Question: Was never good with nth-child, other than ':first-child' and ':last-child', but I need some help creating this type of layout:

Each "post" will be wrapped in a div with class called '.summary-item'. I'm using a fluid layout and have my site's content width to 'max-width: 1020px'.
Can anyone help me out here? Much appreciated!
'''
<div class="summary-item">
First Post
</div>
<div class="summary-item">
Second
</div>
<div class="summary-item">
Third
</div>
<div class="summary-item">
Fourth
</div>
<div class="summary-item">
Fifth
</div>
'''
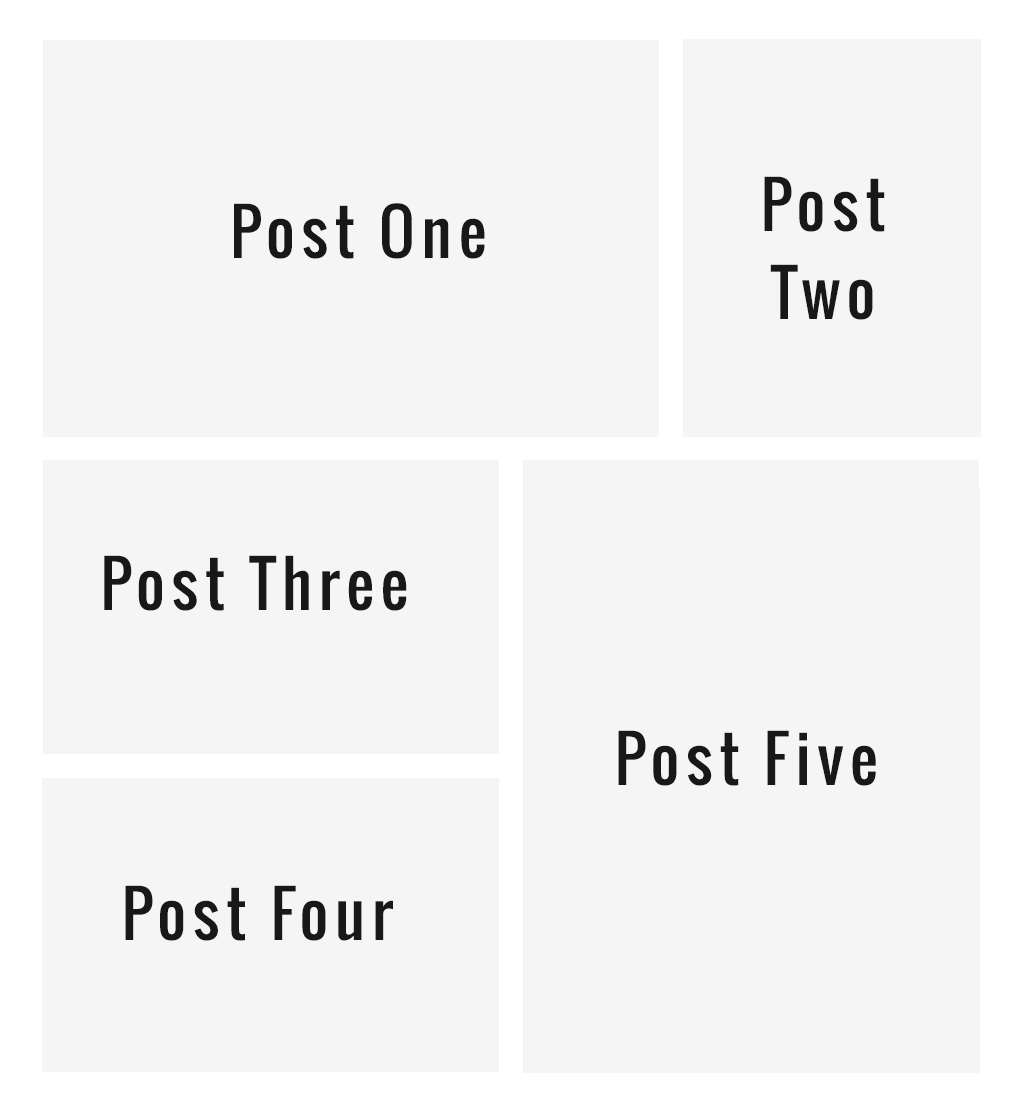
Answer: I went with slightly different markup (<URL>:
'''
<article>
<header>
<h3>First Post</h3>
</header>
</article>
<!-- fill in the gap -->
<article>
<header>
<h3>Fifth Post</h3>
</header>
</article>
'''
And the following rules:
'''
article {
height: 10em;
box-sizing: border-box;
border: 5px solid #FFF;
}
article:nth-child(5n+1) {
width: 70%;
}
article:nth-child(5n+2) {
width: 30%;
margin: -10em 0 0 70%;
}
article:nth-child(5n+3) {
width: 50%;
}
article:nth-child(5n+4) {
width: 50%;
margin-right: 50%;
}
article:nth-child(5n+5) {
width: 50%;
height: 20em;
margin: -20em 0 0 50%;
}
'''
Which gives me the layout presented in your concept image.
Fiddle: <URL>